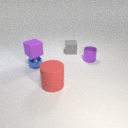
small gray rubber cube behind small purple metal cylinder